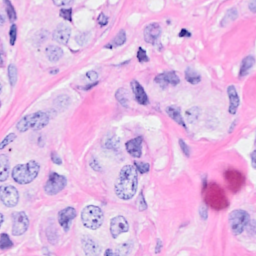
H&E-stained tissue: Breast